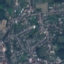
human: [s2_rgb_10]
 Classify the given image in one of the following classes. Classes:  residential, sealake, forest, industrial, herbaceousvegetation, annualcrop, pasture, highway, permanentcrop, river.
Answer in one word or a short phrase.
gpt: Residential